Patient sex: M
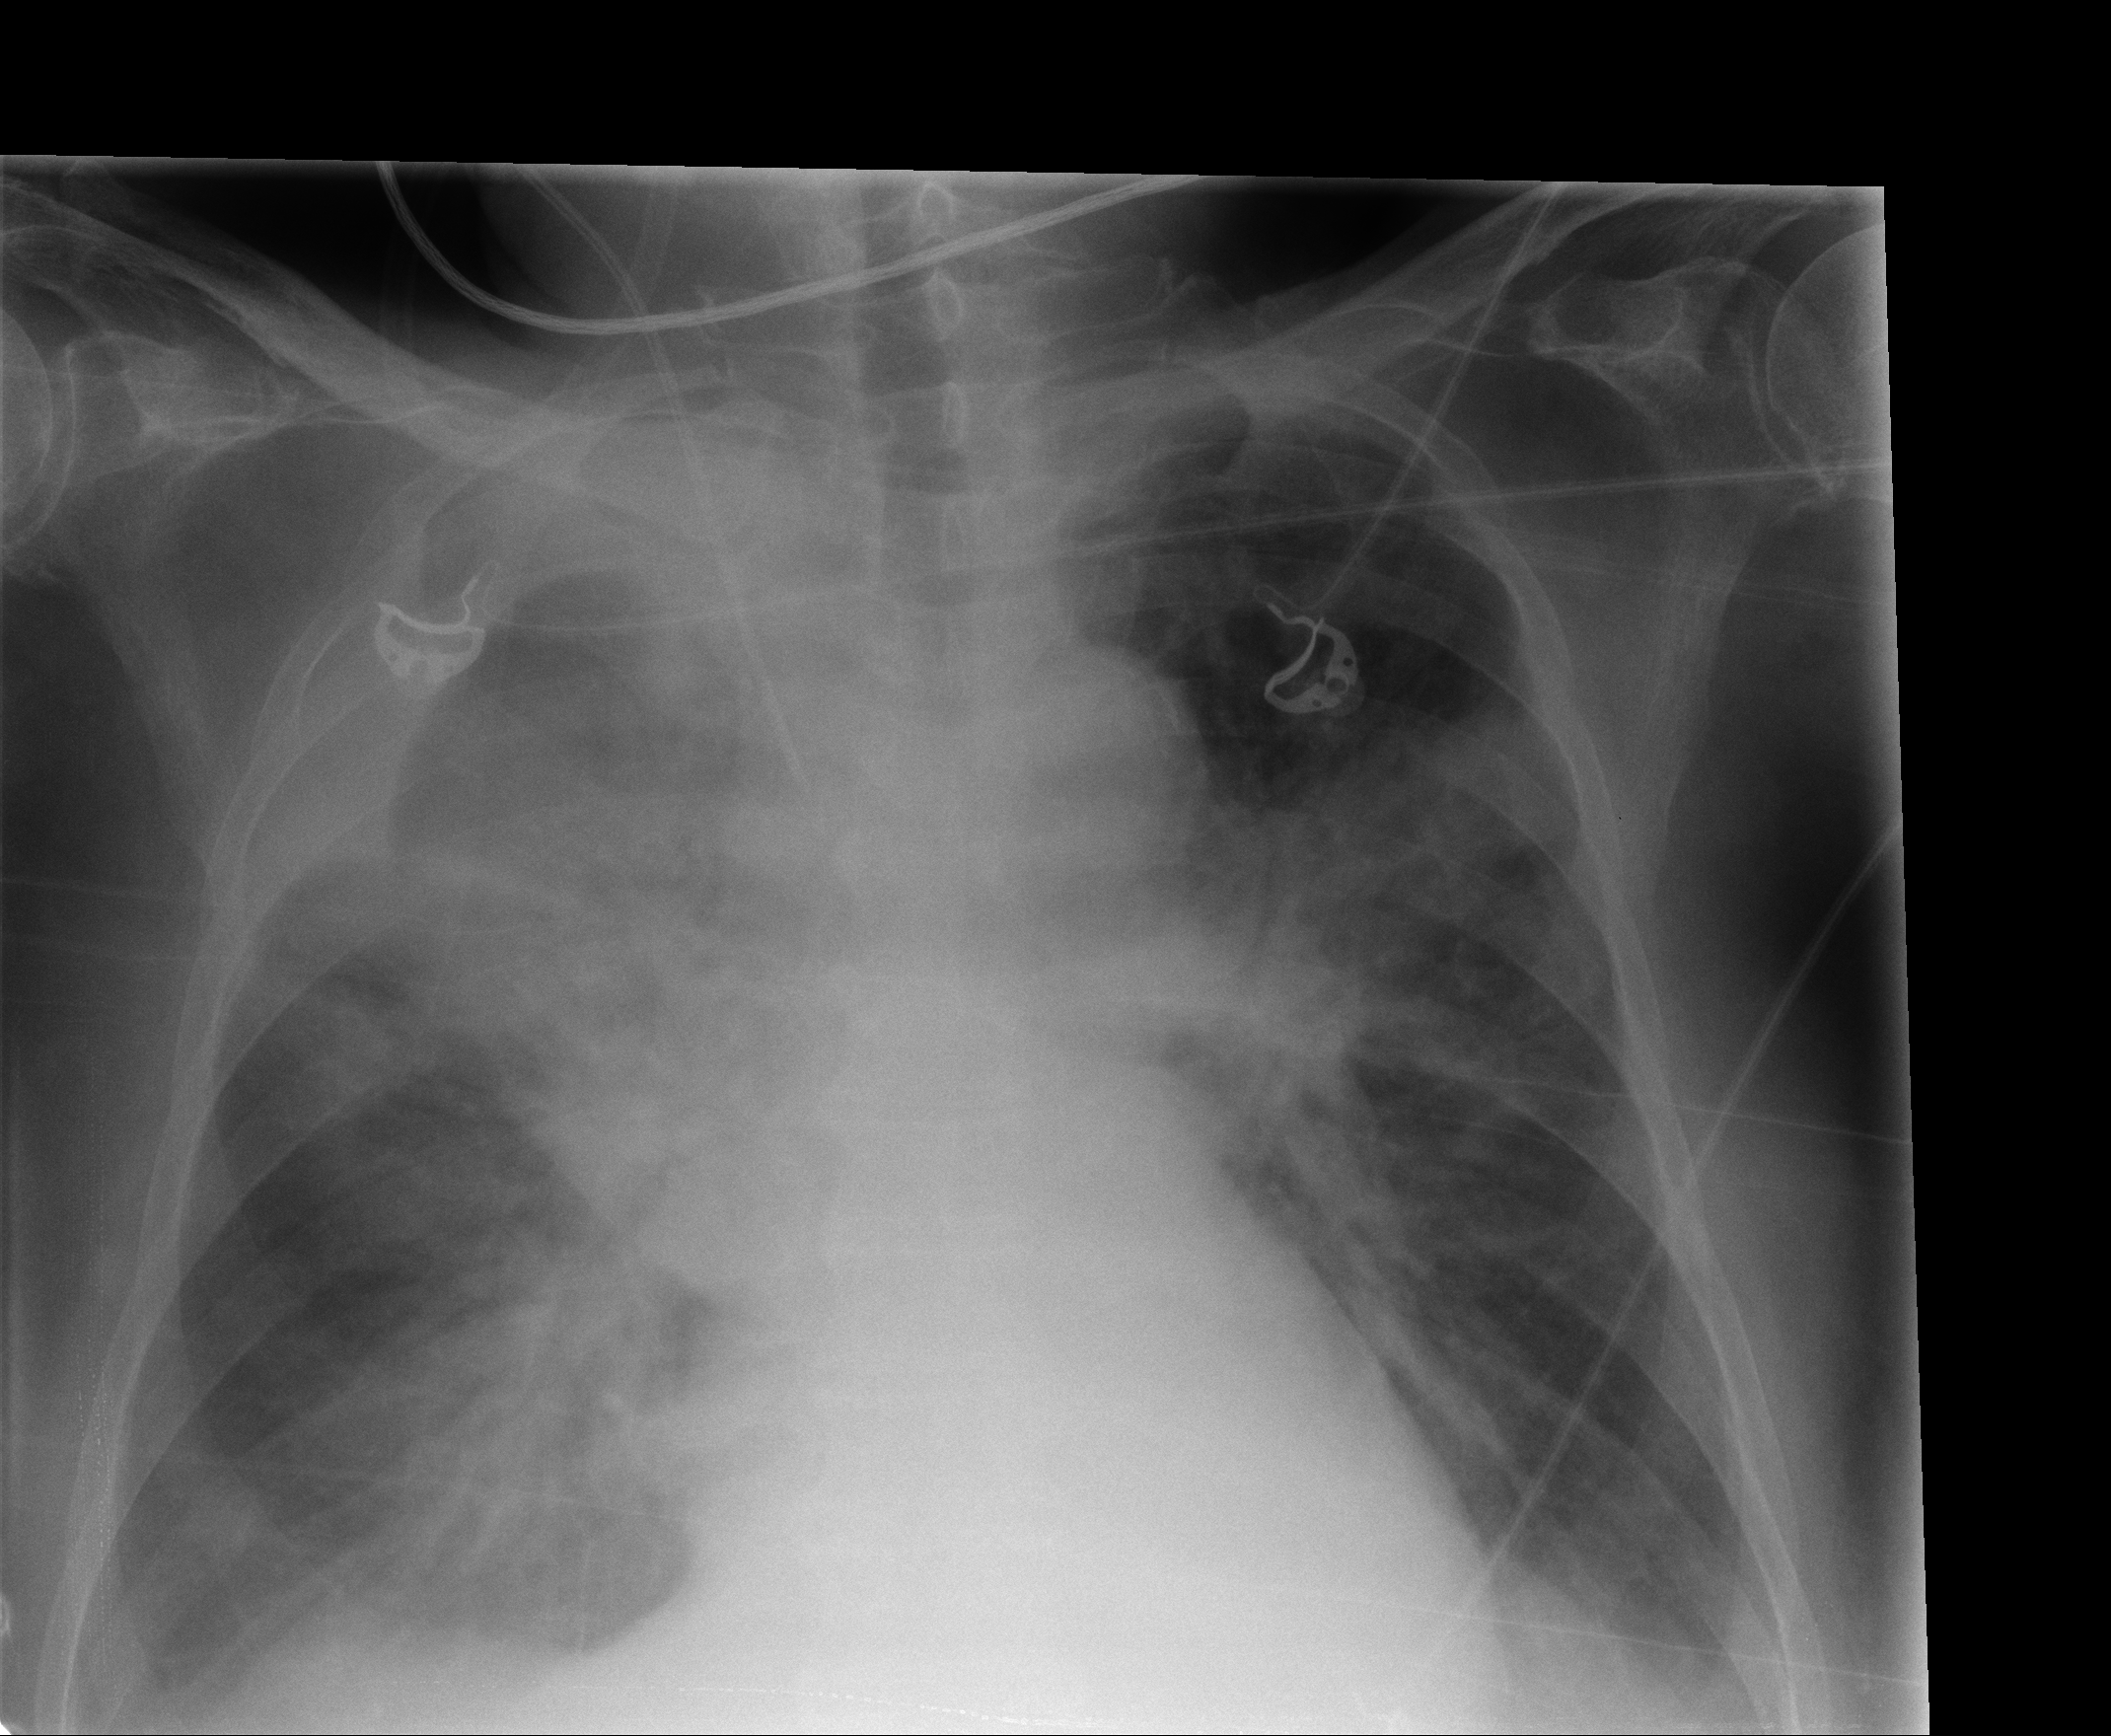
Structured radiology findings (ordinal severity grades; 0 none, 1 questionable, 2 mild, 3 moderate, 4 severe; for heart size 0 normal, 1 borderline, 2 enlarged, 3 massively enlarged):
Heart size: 0
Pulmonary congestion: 0
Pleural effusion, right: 2
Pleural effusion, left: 0
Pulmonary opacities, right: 3
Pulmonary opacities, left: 2
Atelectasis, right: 3
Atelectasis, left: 2